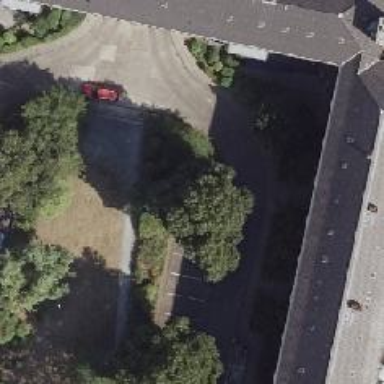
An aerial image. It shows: Motorcycle parking area with surface designated for parking.